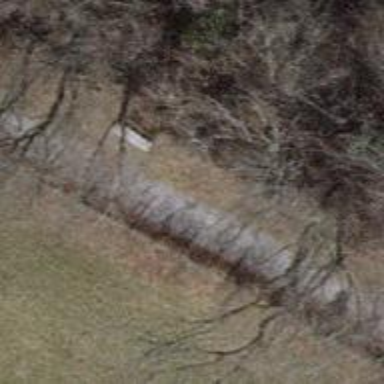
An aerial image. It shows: Bench for seating.